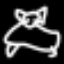
Label: frog